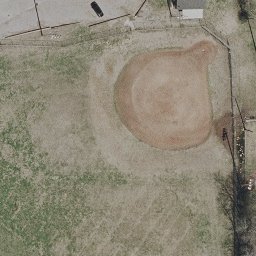
Label: baseball diamond